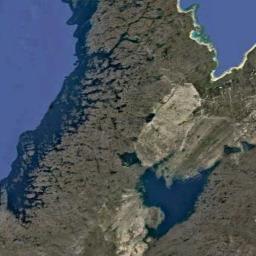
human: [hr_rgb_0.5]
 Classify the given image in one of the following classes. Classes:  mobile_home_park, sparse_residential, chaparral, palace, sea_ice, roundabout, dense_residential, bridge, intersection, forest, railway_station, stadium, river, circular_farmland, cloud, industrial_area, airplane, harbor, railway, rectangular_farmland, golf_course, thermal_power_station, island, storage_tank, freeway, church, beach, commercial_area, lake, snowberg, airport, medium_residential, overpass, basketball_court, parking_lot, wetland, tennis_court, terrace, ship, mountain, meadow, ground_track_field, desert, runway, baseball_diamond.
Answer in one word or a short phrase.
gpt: wetland